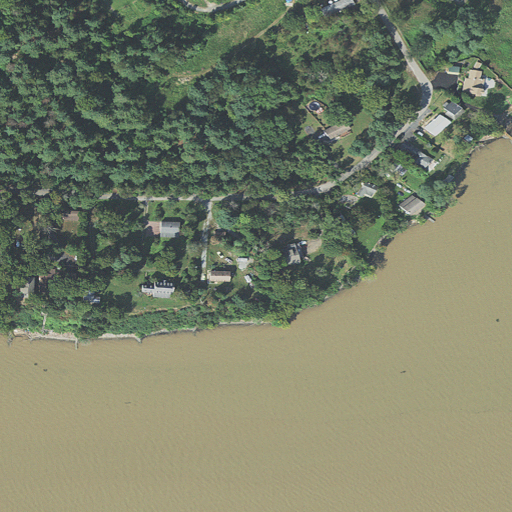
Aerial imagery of cape in Maryland named Carpenter Point containing open water, open development, low intensity development, mixed forest, shrub, evergreen forest, deciduous forest, medium intensity development, pasture, and herbaceous wetlands